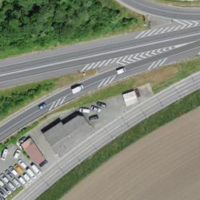
EUNIS habitat code: 57
Species observed at this site:
Corvus corone
Cyanistes caeruleus
Erithacus rubecula
Columba livia
Fringilla coelebs
Passer domesticus
Buteo buteo
Falco tinnunculus